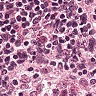
Metastatic tissue present: no